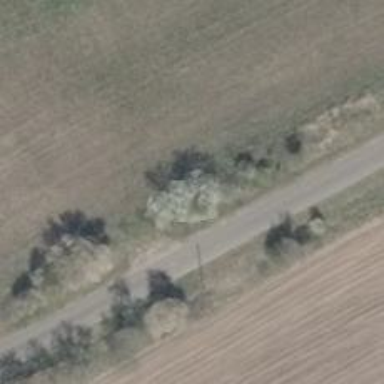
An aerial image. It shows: Row of deciduous broadleaved trees.